Interaction volume radius: 5 \u00c5
Interaction volume height: 20 \u00c5
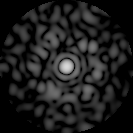
Disorder parameter: 0.874